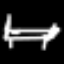
Label: bed